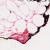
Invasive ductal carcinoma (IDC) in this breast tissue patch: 0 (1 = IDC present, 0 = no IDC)